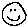
Label: smiley face